Field crop: maize
Growth stage: 1
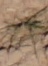
Species: lolium